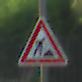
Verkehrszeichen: Arbeitsstelle
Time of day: MorningAfternoon
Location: Outdoor (Urban)
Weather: PartlyCloudy
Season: NotSpecified
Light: Natural